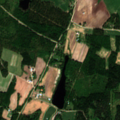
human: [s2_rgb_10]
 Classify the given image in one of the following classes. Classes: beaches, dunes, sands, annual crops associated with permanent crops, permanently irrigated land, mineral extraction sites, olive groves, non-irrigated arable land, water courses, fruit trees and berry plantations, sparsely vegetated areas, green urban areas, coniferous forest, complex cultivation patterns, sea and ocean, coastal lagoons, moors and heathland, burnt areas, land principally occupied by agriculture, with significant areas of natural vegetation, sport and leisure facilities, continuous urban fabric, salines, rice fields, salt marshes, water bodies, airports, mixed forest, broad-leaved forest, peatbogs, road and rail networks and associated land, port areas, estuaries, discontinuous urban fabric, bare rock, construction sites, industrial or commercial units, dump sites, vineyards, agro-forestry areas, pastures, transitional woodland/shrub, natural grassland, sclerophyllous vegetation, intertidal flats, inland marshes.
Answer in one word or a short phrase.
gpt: non-irrigated arable land, land principally occupied by agriculture, with significant areas of natural vegetation, coniferous forest, mixed forest